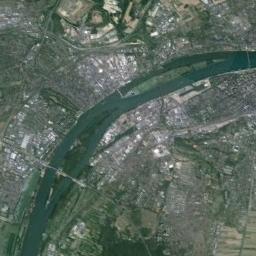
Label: river